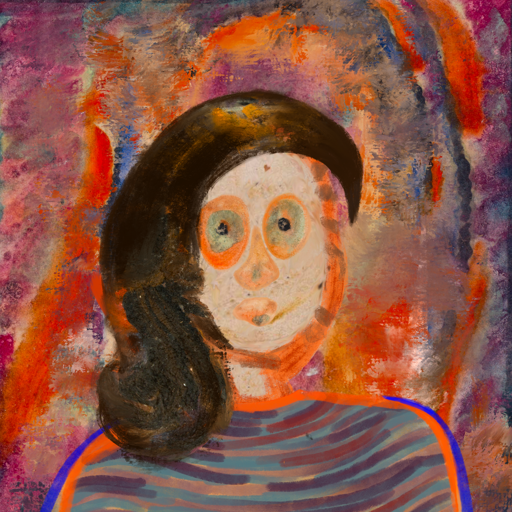
Background: Experience, Head And Neck Front: Rupkatha, Face Front: Childish, Bust: Experience, Hair Front: Gypsy_Queen, Head Accessory: Blank, Second Necklace: Blank, Necklace: Blank, Baby: Blank